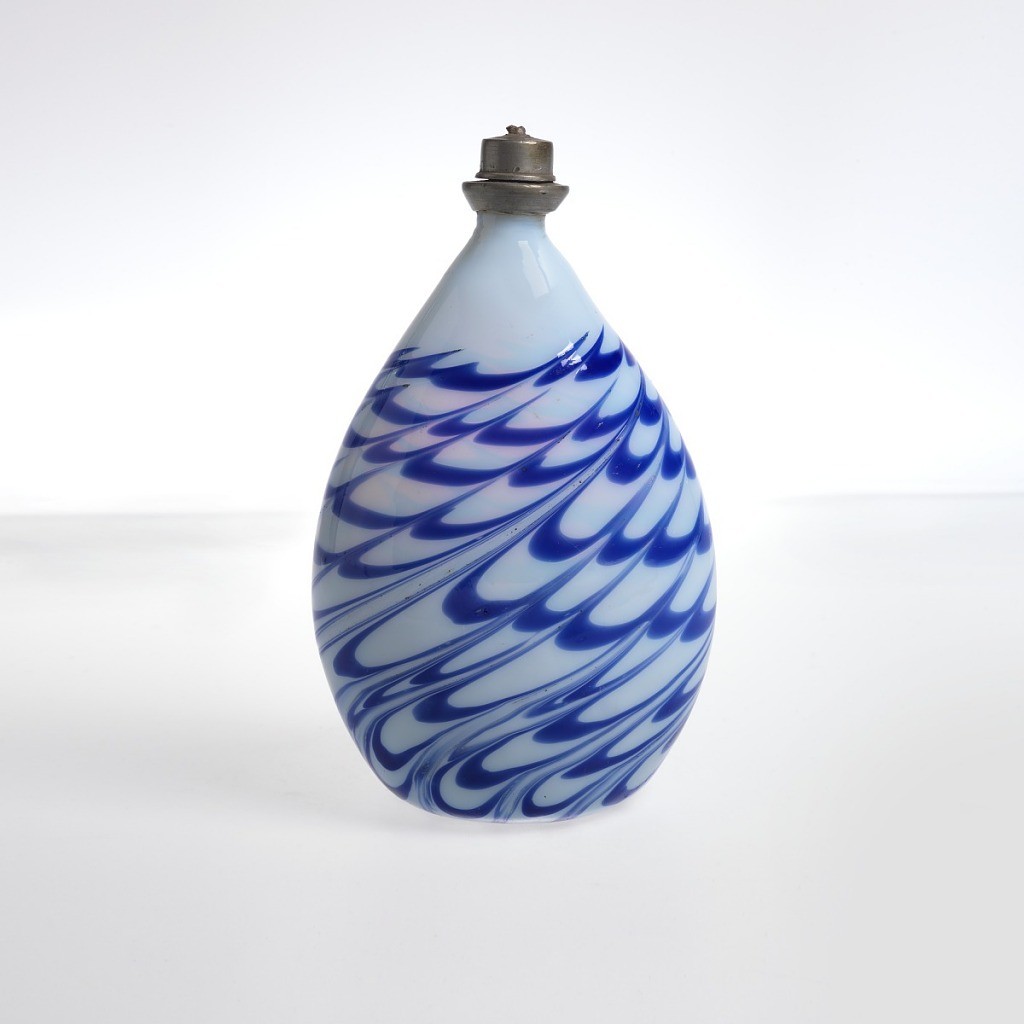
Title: Bottle and cap
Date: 18th century
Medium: Glass
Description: Tear-drop shaped bottle in opaque white glass with slightly blue cast, has horizontal cobalt blue swirling lines.